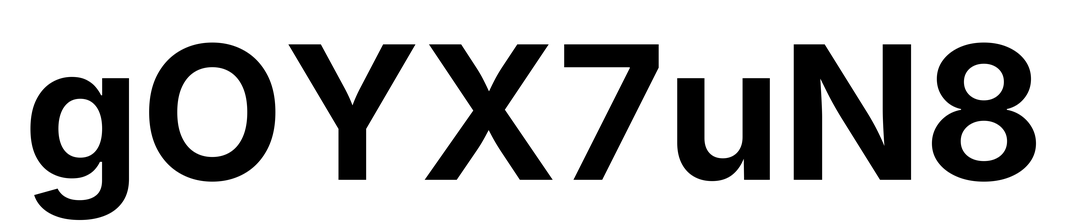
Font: Inter_Bold